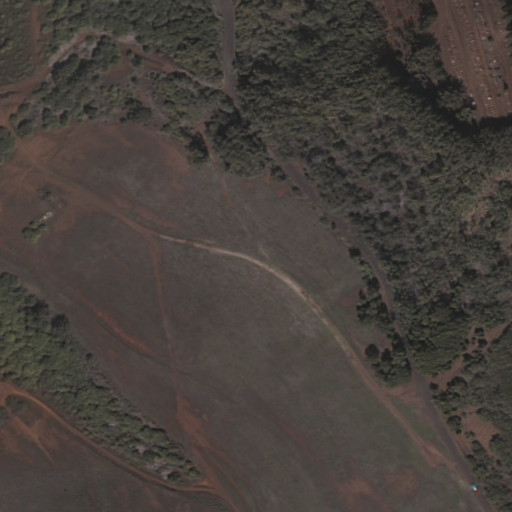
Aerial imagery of island in Hawaii named Lāna‘i containing only unknown